Brain MRI, t1w sequence, axial 2D slice.
Patient: age 29, sex M, weight 78 kg, height 1.78 m
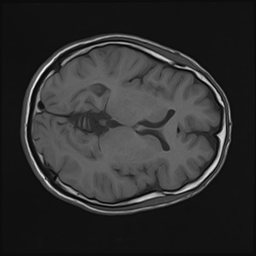